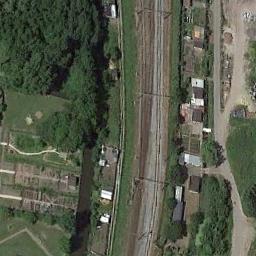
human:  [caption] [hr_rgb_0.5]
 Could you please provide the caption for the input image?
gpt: The railway is next to some trees and grass .

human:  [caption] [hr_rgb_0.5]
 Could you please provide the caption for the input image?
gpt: There are two trains passing by in the picture .

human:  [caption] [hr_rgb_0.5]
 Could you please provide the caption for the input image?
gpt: These railways is between some houses and a grove of trees and a river is next to the railway .

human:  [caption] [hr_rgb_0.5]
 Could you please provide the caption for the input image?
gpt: There are many trees and buildings beside the railway .

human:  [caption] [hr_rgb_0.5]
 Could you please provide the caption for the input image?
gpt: There are some green trees and meadows beside the railway .